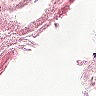
Metastatic tissue present: no